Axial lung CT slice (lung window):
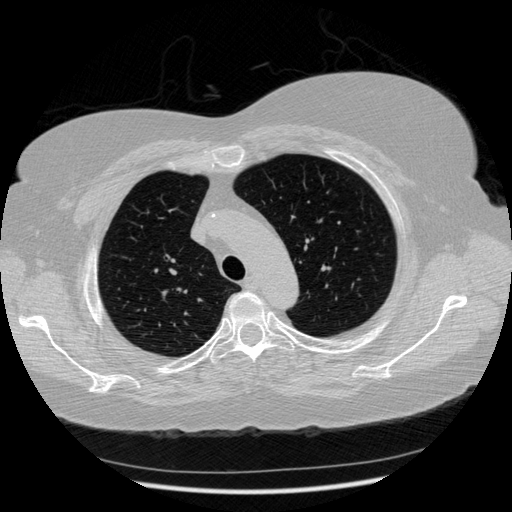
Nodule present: no